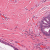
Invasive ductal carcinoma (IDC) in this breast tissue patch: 0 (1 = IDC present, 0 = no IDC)